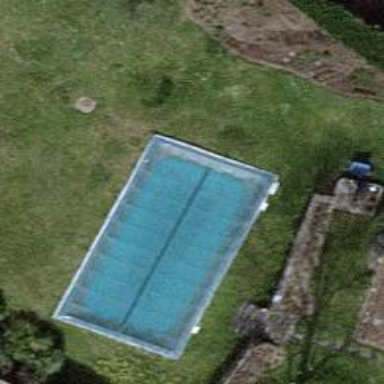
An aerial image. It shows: Swimming pool located in leisure land.